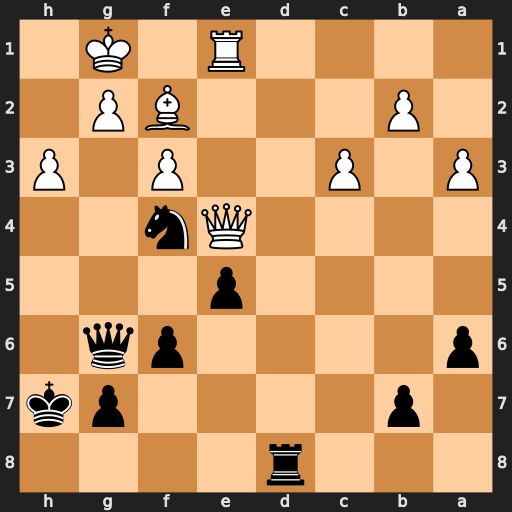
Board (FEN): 3r4/1p4pk/p4pq1/4p3/4Qn2/P1P2P1P/1P3BP1/4R1K1
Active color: b
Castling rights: -
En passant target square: -
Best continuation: f5 Qxf4 exf4